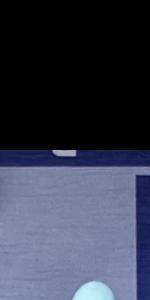
Label: Empty